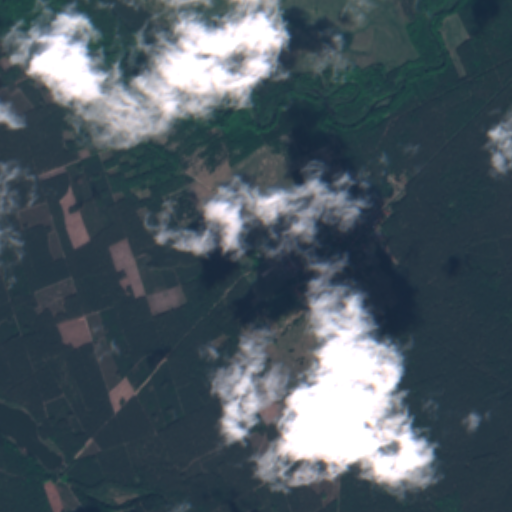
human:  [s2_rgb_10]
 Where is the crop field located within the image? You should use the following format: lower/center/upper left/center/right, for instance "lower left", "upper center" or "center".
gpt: The crop field is located in the center right of the image.
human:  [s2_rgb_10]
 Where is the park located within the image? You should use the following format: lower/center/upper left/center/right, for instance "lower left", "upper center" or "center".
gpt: The park is located in the center right of the image.
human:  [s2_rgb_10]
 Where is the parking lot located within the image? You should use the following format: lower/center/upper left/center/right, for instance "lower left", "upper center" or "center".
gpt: The parking lot is located in the lower left of the image.
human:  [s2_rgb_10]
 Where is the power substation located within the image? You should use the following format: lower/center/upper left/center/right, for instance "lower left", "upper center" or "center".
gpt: The power substation is located in the center of the image.
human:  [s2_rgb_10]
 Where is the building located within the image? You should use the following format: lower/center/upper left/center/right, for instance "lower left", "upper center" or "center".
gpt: There is no building in the image.